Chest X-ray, AP view. Patient: 56 years old, sex F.
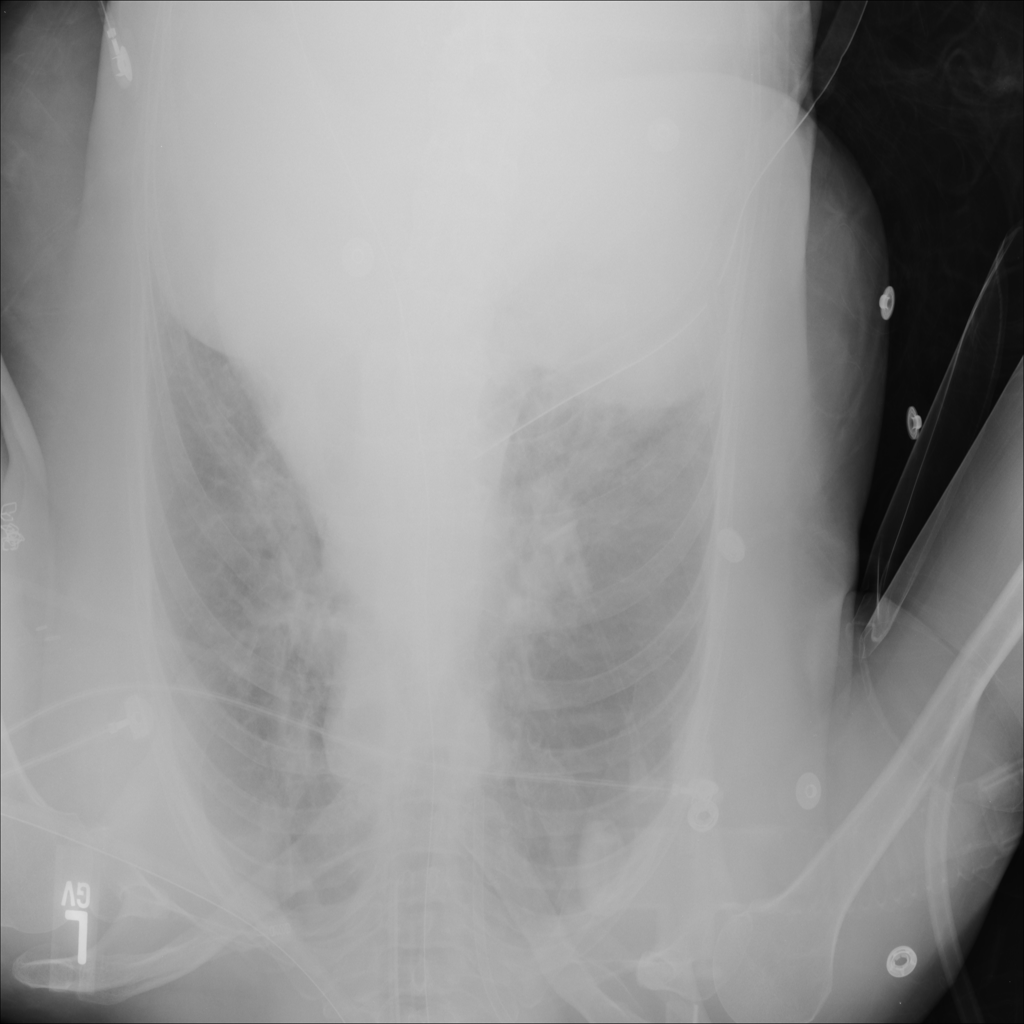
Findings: No Finding